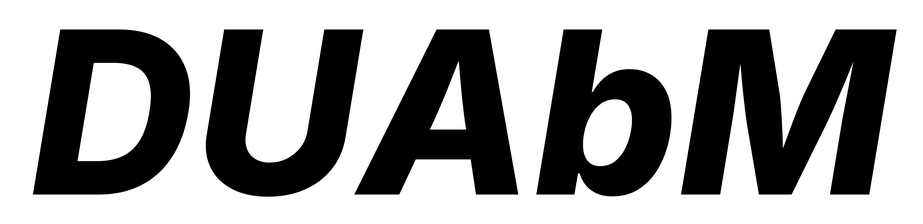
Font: Inter-Italic_ExtraBold_Italic